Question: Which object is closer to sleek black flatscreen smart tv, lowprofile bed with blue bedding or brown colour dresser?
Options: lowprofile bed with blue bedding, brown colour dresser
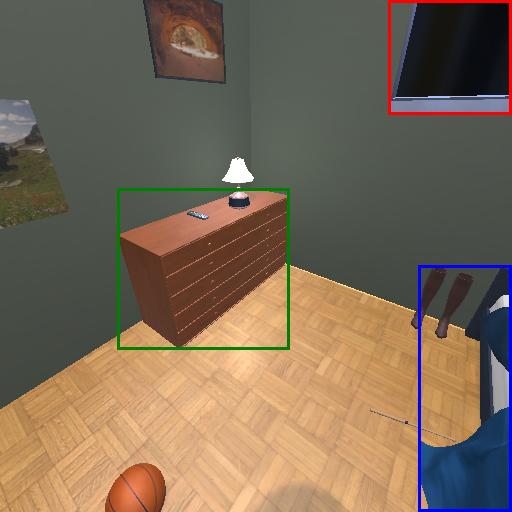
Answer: lowprofile bed with blue bedding